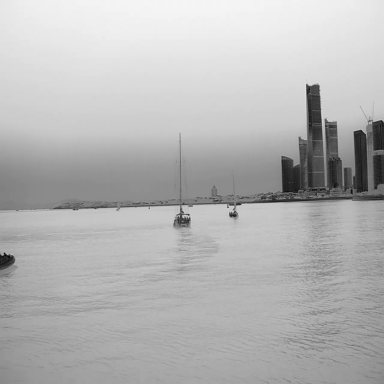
There are 11 objects shown in the infrared image, including five sailboats, three container_ships, and three canoes.